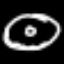
Label: donut